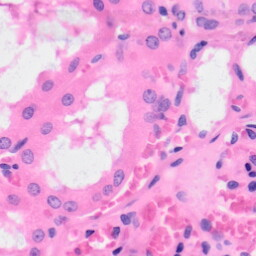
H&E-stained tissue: Kidney